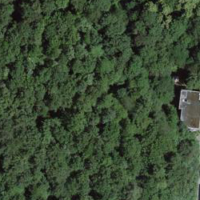
EUNIS habitat code: 53
Species observed at this site:
Lamium galeobdolon
Prunus padus